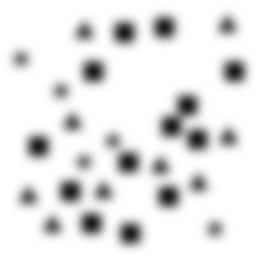
Squares: 13
Triangles: 9
Stars: 5
Total shapes: 27